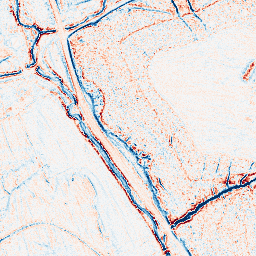
Category: edge_preserving
Decomposition family: anisotropic_diffusion
Decomposition parameters: iterations: 20
kappa: 10
gamma: 0.05
Upsampling method: lanczos
Upsampling parameters: scale: 4
Upsampling scale: 4